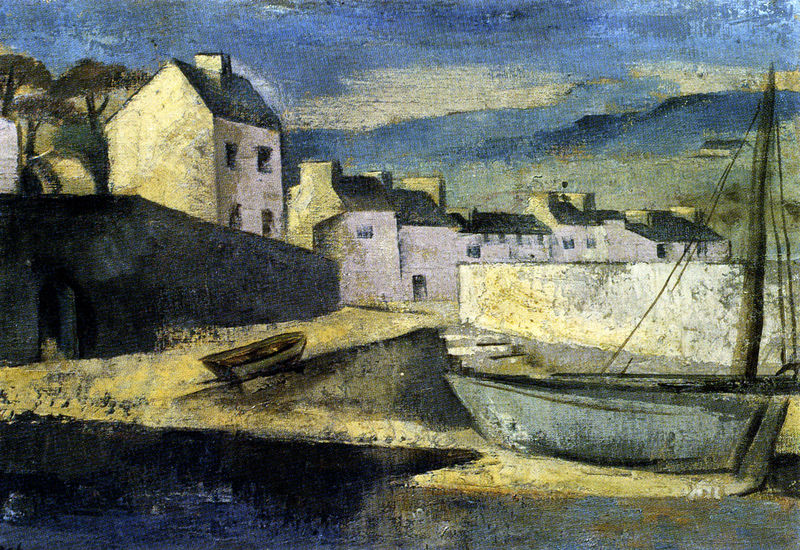
Titel: Irische Landschaft
Künstler: Franziska Zach
Institution: Privatbesitz
Schlagwörter: blue, oil, red, stair, stairs, steps, white, window, black, dark, empty, gray, green, grey, modern, painting, wall, windows, yellow, picture, reflection, staircase, wood, cloud, clouds, life, sky, tree, boat, building, hill, hills, house, lake, landscape, mountain, mountains, ocean, orange, sand, sea, see, ship, shore, water, houses, roof, roofs, sun, trees, village, coast, evening, flat, river, night, view, cubist, french, beach, boats, cloudy, mast, rope, sail, seascape, door, abstract, bridge, town, city, trunk, walls, buildings, art, harbor, windos, canoe, home, bay, simple, chimney, chimneys, fishing, rowboat, work, port, sailing, branch, sandy, wheelbarrow, pole, sailboat, chimmney, dock, serene, pier, barge, barque, homes, twilight, low tide, painterly, boating, ramp, paiting, quiet, docks, barrow, night', rivers, skiff, painitng, oceans, dingy, small boat, little boat, seps, white houses, rambrandt, sea townnn, two boats, sea wall